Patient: sex M, age 46
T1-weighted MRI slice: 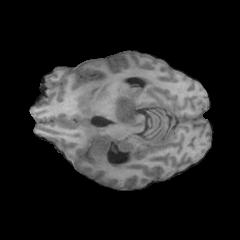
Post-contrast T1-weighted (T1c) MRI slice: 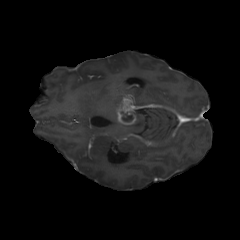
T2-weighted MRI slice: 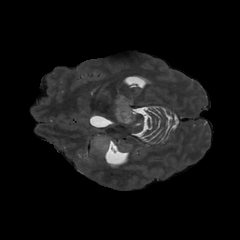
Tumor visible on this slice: yes
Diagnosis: Glioblastoma, IDH-wildtype
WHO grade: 4